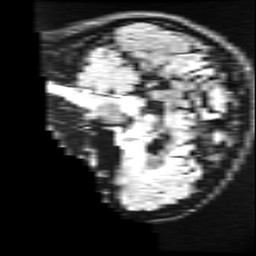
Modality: FLAIR
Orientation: sagittal
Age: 45
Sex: female
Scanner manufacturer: ge
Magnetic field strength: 3 T
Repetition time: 11 s
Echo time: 0.1497 s